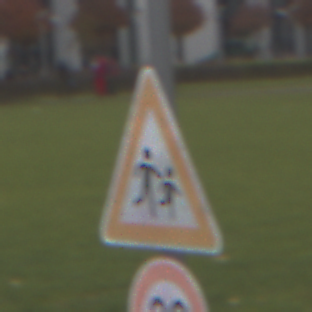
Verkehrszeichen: KinderLinks
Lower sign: Geschwindigkeit20
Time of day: Midday
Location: Outdoor (Suburban)
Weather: Overcast
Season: NotSpecified
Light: Natural